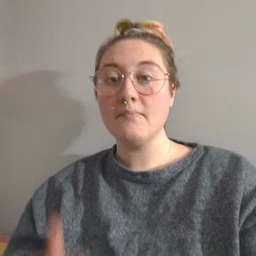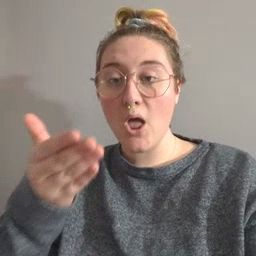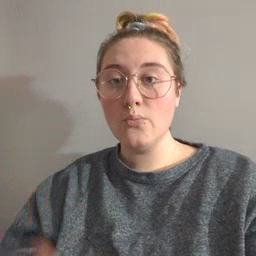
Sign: boat